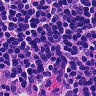
Metastatic tissue present: no